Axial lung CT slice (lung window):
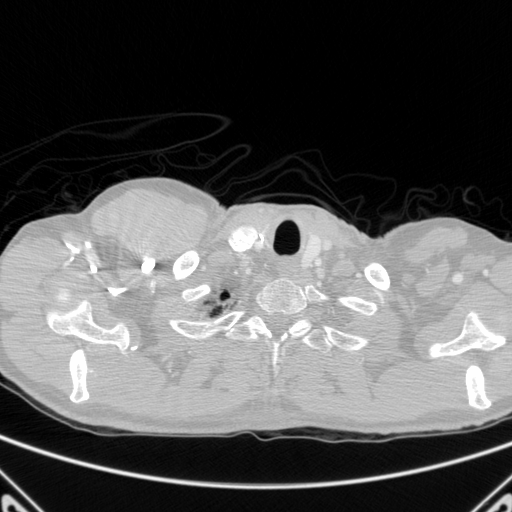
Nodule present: no